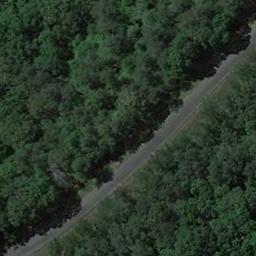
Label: forest